Question: I have a xts object that contains the following values: Open, High,Low, CLose, Volume, and Activity. Activity has both positive and negative values.
My goal: I would like to display "Activity" as a histogram, just like the one of the MACD, but all I can do is display it like a LINE indicator.
Do you have any ideas on how to improve my code?
Thank you all.
I have included my code and the data set:
'''
#load data
dat1<-read.table("so1.txt",sep=",",header=F,stringsAsFactors=F)
#load libraries
library(quantmod)
library(xts)
#create an xts object
myxtsDaily<-xts(dat1[,2:7],order.by=as.POSIXct(dat1[,1]))
#name the columns of the xts object
colnames(myxtsDaily)<-c("Open","High","Low","Close","Volume","Activity")
#create function for "Activity" to be used for the indicator
Activity<-function(myxtsDaily){myxtsDaily[,"Activity"]*1}
addAct<-newTA(FUN=Activity,legend="Activity",histogram=TRUE)
#creat chart
myTheme <- chartTheme("white", up.col="green", dn.col="red")
chartSeries(myxtsDaily, TA="addVo();addAct()", theme=myTheme)
'''
Here is the chart I got:

and the data set:
'''
"2014-04-14 23:59:59",1813,1828,1806.25,1825.25,<PHONE>,-<PHONE>.5
"2014-04-15 23:59:59",1825,1849.25,1809.25,1847,<PHONE>,<PHONE>.75
"2014-04-16 23:59:57",1846.75,1857,1840.75,1849.75,<PHONE>,71489684.25
"2014-04-17 14:14:59",1850,1863.75,1847.25,1857.5,<PHONE>,-64682131.75
"2014-04-20 23:59:31",1858,1862.75,1858,1860.5,20764,<PHONE>.75
"2014-04-21 23:59:56",1860.5,1865.75,1856.5,1862.75,543742,-<PHONE>.5
"2014-04-22 23:59:44",1863,1878.75,1861.5,1875.25,<PHONE>,38897748.75
"2014-04-23 23:59:57",1875,1880.75,1867.5,1879,994766,-21499152
"2014-04-24 23:59:57",1879,1882.5,1863.75,1870.75,<PHONE>,-48874765
"2014-04-25 14:14:59",1871,1873,1853,1860.25,<PHONE>,-32882843.25
"2014-04-27 23:59:51",1861.75,1863,1858,1861.75,36382,197679.25
"2014-04-28 23:59:46",1861.75,1871.75,1844,1869,<PHONE>,-<PHONE>.5
"2014-04-29 23:59:59",1869.25,1875.25,1865.25,1868,<PHONE>,-31611922.75
"2014-04-30 23:59:57",1868,1880.25,1866.5,1877.75,<PHONE>,22162015.5
"2014-05-01 23:59:51",1877.75,1882.75,1871.5,1878.75,928576,26541281
"2014-05-02 14:14:59",1878.5,1886,1872,1872.5,<PHONE>,-38554918.5
"2014-05-04 23:59:58",1875.5,1877.25,1871.25,1874.25,33459,<PHONE>.75
"2014-05-05 23:59:56",1874,1880,1860.5,1879.75,<PHONE>,<PHONE>.75
"2014-05-06 23:59:59",1879.75,1881.5,1861,1861.75,<PHONE>,-194154881.75
"2014-05-07 23:59:48",1862,1876,1854.5,1873.5,<PHONE>,<PHONE>.25
"2014-05-08 23:59:56",1873.5,1884.75,1865,1872,<PHONE>,-24980947.25
"2014-05-09 14:14:59",1872.25,1875,1862.5,1874.75,<PHONE>,<PHONE>.75
"2014-05-11 23:59:58",1874,1878,1874,1876.25,35449,-<PHONE>.5
"2014-05-12 23:59:47",1876.5,1895.5,1875.5,1895.25,<PHONE>,62710371.75
"2014-05-13 23:59:57",1895.25,1898.5,1892,1896.25,<PHONE>,24299903.75
"2014-05-14 23:59:58",1896,1896.25,1882.25,1886,<PHONE>,-80103945.25
"2014-05-15 23:59:59",1886,1888.5,1859,1865.25,<PHONE>,-169792103.25
"2014-05-16 14:14:58",1865.25,1875.75,1861.25,1875.25,<PHONE>,<PHONE>.75
"2014-05-18 23:59:53",1876.25,1877.5,1871.75,1872.25,32912,-<PHONE>
"2014-05-19 23:59:56",1872,1883,1865.75,1880.5,<PHONE>,<PHONE>.25
"2014-05-20 23:59:59",1880.25,1884.5,1864.75,1869.5,<PHONE>,-117398005.75
"2014-05-21 23:59:53",1869.5,1890.5,1867.5,1888.5,<PHONE>,98358229.75
"2014-05-22 23:59:59",1888.25,1894,1882.75,1891.75,987303,39957384.75
"2014-05-23 14:15:00",1891.75,1899.25,1889.75,1896.5,731114,-<PHONE>.75
"2014-05-25 23:59:42",1898,1899.75,1897,1899.5,16836,<PHONE>.5
"2014-05-26 23:59:57",1899.25,1904.75,1898.75,1902.25,78857,<PHONE>.5
"2014-05-27 23:59:48",1902.5,1912.25,1902.25,1910.75,856198,-<PHONE>.25
"2014-05-28 23:59:59",1910.5,1914,1904.5,1910.75,<PHONE>,-29433824
"2014-05-29 23:59:59",1911,1918,1907.25,1914.5,978236,<PHONE>.75
"2014-05-30 14:14:59",1914.5,1922.25,1914.25,1919,<PHONE>,-108553149.5
"2014-06-01 23:59:57",1921.25,1924.25,1920,1922.75,30480,<PHONE>.5
"2014-06-02 23:59:47",1923,1924.25,1913.75,1920.5,<PHONE>,-110158763.5
"2014-06-03 23:59:59",1920.25,1923.5,1916,1919.75,929758,-78812728.75
"2014-06-04 23:59:55",1920,1927,1916,1925,893019,-31281721.5
"2014-06-05 23:59:27",1925,1942,1921,1940.25,<PHONE>,40396876.75
"2014-06-06 14:14:59",1940.25,1949.75,1938.25,1949.75,<PHONE>,71590518.25
"2014-06-08 23:59:59",1949.25,1950,1947.5,1947.75,24824,-<PHONE>.75
"2014-06-09 23:59:51",1947.5,1954.75,1945.75,1947,963095,-31933452.75
"2014-06-10 23:59:42",1947,1951.75,1943,1948.75,889710,68436261
"2014-06-11 23:59:59",1948.75,1949.25,1938.5,1944.75,<PHONE>,-61271303
"2014-06-12 23:59:57",1944.5,1946.75,1920,1925.75,<PHONE>,-110432688.5
"2014-06-13 14:14:59",1926,1929.75,1919,1927.5,951508,-31127760.5
'''
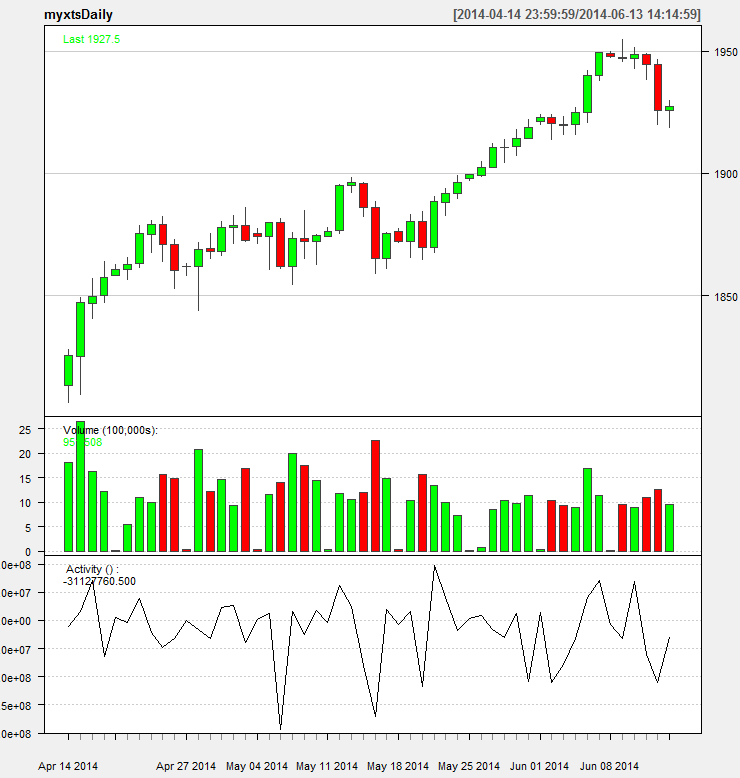
Answer: I believe the answer is:
'''
addAct<-newTA(FUN=Activity,legend="Activity",type="h")
'''

How I found this: Search with google for:'quantmod newTA barchart' ... and this: <URL>
was second hit. (I ignored the first hit b/c it was just the help page fro addTA and that was where I looked first on my system.